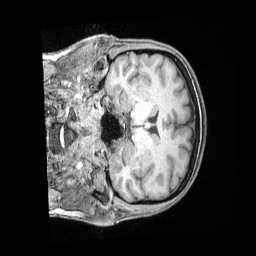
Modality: T1w
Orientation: coronal
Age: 39
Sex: female
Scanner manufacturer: siemens
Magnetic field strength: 3 T
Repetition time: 2 s
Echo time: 0.00211 s